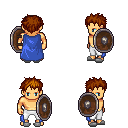
a pixel art fantasy rpg character, male body template, human, tanned skin, blue cape, white pants, brunette bedhead hairstyle, white slippers, shield, four views (front, back, left, right), 2x2 character sprite sheet, small pixel art, hard edges, no anti-aliasing